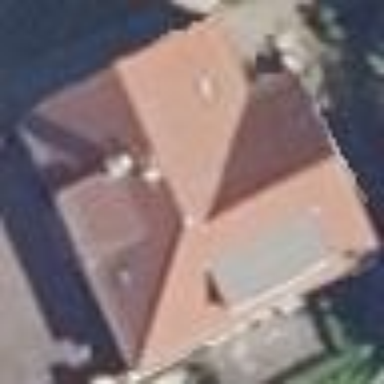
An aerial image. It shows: Detached building with gabled roof made of red roof tiles.